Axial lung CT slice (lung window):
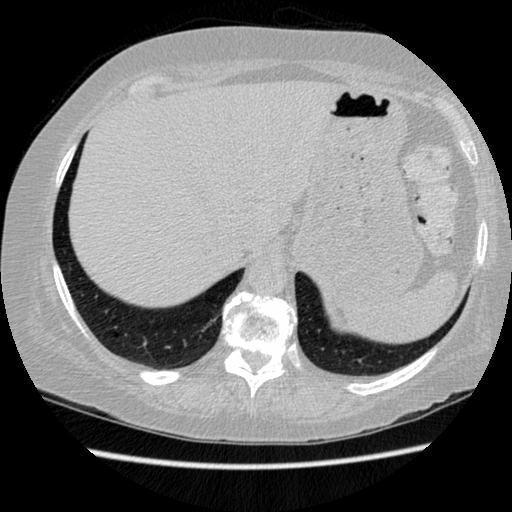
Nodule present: no